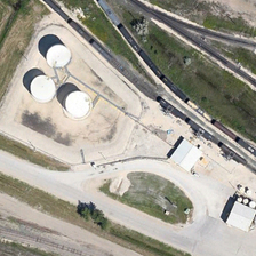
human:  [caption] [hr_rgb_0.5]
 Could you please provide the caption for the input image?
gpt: Three white tanks and some small buildings close to a two-train train.

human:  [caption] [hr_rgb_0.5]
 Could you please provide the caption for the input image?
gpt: Three white storage tanks and several small buildings are all near the two trains.

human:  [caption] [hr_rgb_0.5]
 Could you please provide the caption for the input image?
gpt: Three white tanks and two small buildings near the train.

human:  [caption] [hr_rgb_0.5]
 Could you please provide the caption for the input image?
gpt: Three white storage tanks and several small buildings are close to two trains.

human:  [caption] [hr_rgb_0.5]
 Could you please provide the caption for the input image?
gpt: There are three white storage facilities and several small buildings near the two trains.